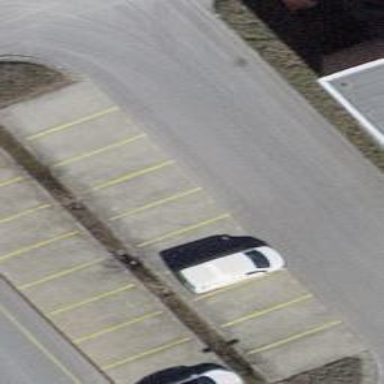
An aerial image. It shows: Parking area with surface.